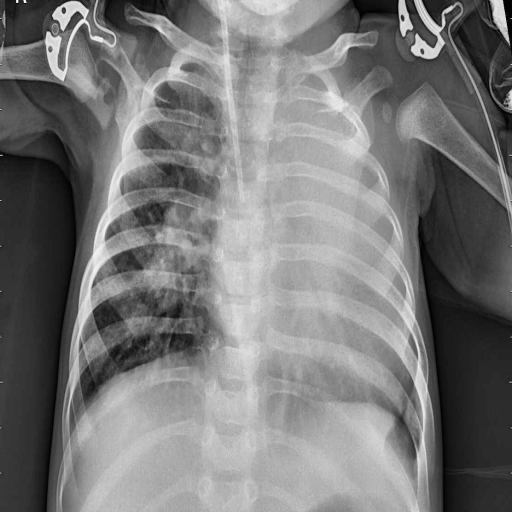
Finding: PNEUMONIA